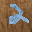
Label: 2